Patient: sex F, age 55
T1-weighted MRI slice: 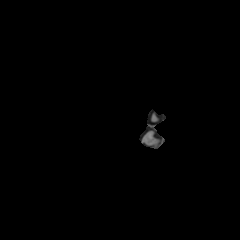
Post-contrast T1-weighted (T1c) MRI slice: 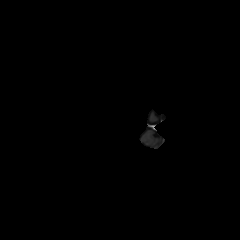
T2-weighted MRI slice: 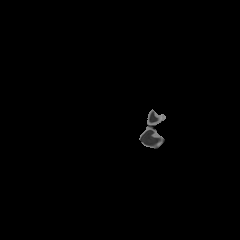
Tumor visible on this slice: no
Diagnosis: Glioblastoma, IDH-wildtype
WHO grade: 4